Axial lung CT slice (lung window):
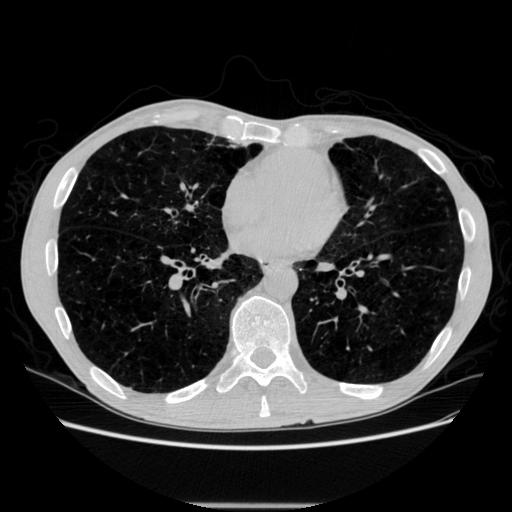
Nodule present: no